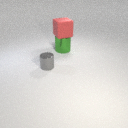
large red rubber cube above large green metal cylinder